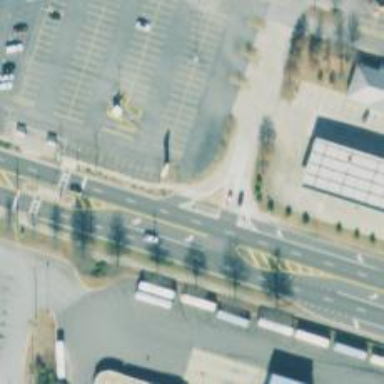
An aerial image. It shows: Marked crossing on footway.